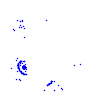
Particle: kaon